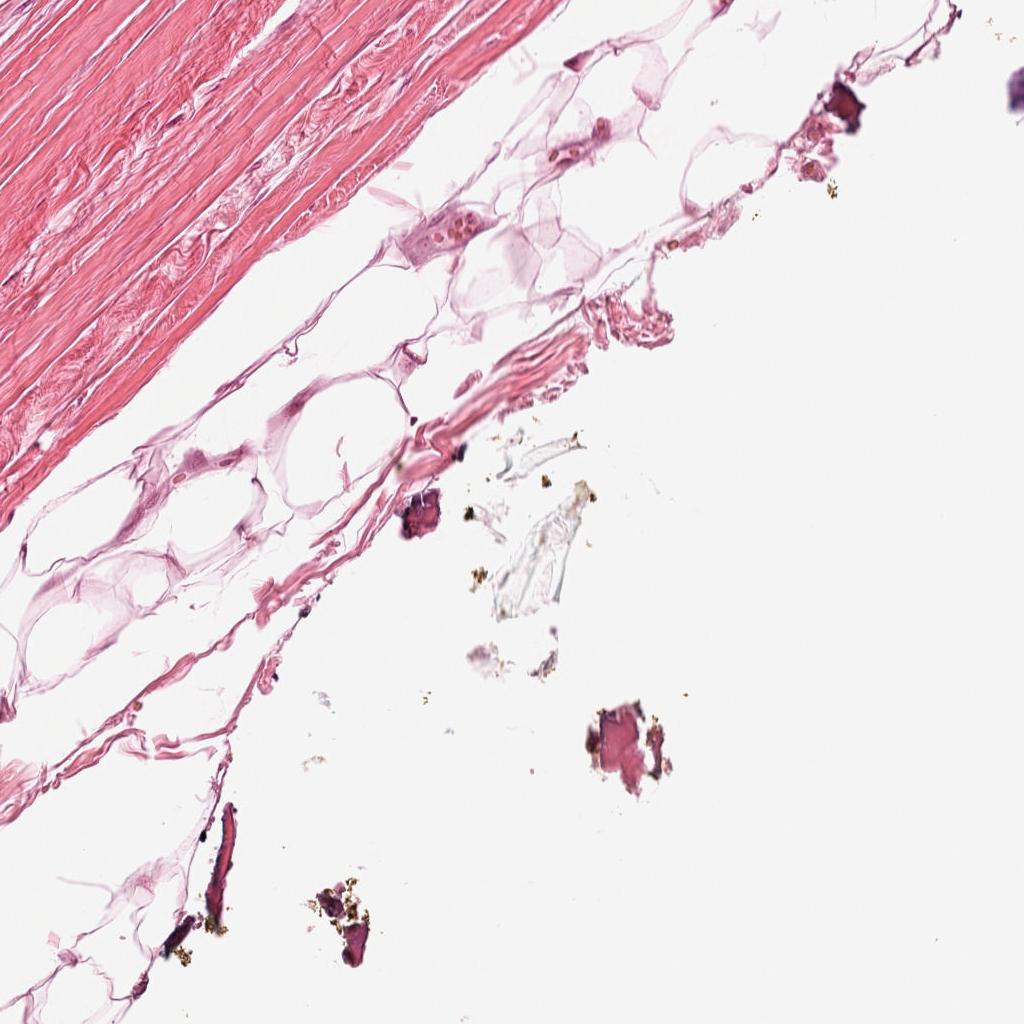
Label: Non-Tumor